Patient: sex M, age 68
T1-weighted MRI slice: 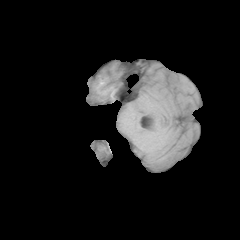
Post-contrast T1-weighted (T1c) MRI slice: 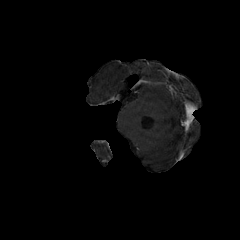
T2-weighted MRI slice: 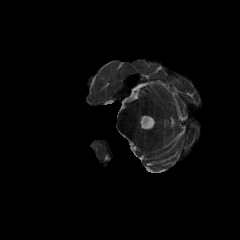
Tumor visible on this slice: no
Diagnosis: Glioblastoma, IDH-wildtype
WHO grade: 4